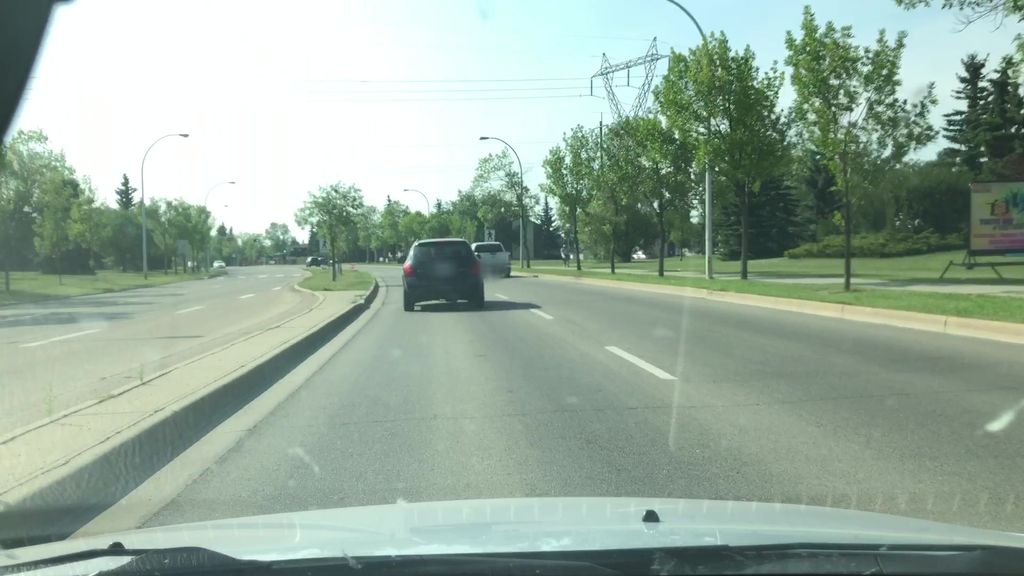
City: edmonton